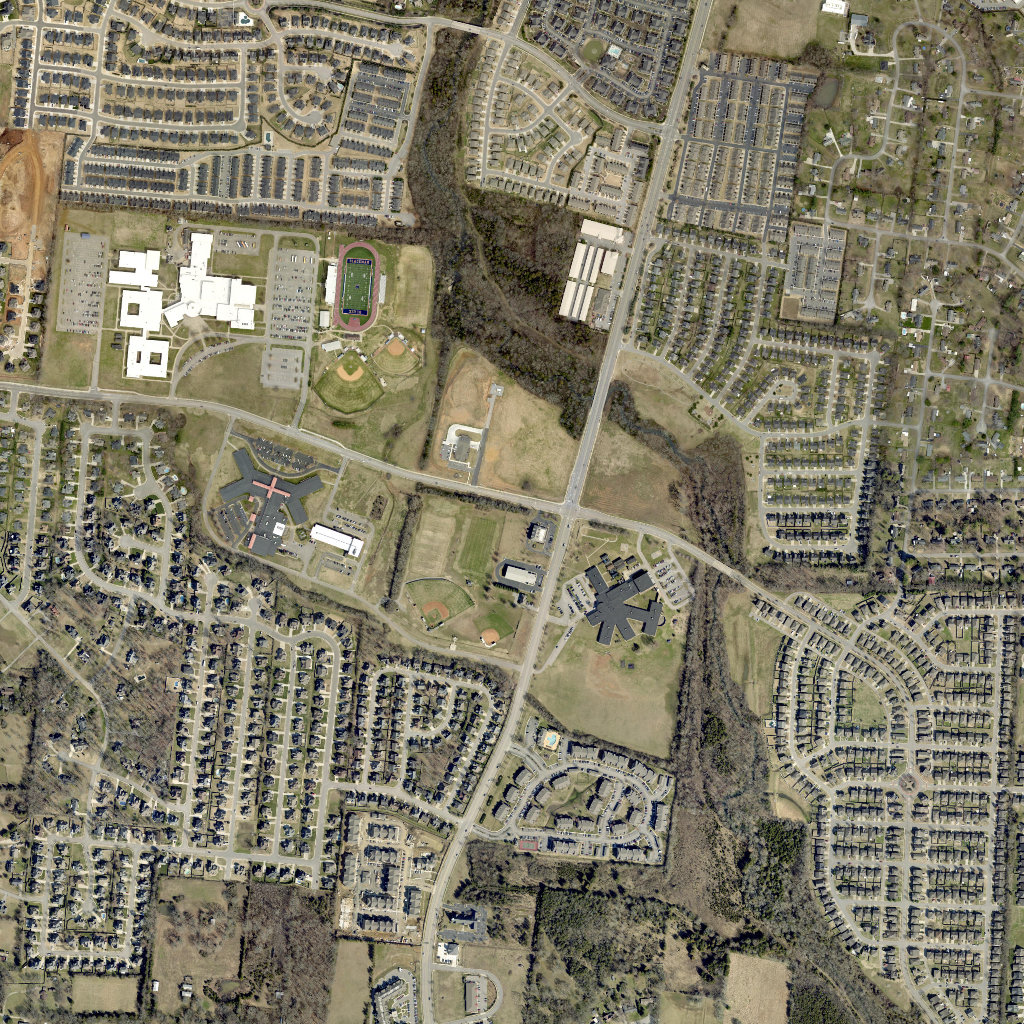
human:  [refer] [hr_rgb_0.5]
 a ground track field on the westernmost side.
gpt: <box>[[32, 23, 37, 32, 0]]</box>

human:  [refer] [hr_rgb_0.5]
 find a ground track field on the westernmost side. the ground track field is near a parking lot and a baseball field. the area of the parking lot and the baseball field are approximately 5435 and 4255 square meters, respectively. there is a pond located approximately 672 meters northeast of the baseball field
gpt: <box>[[32, 23, 37, 32, 0]]</box>

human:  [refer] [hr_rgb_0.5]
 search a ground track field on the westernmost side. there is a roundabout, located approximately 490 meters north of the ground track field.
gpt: <box>[[32, 23, 37, 32, 0]]</box>